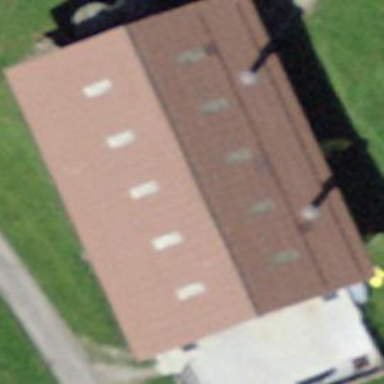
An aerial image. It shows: Barn.